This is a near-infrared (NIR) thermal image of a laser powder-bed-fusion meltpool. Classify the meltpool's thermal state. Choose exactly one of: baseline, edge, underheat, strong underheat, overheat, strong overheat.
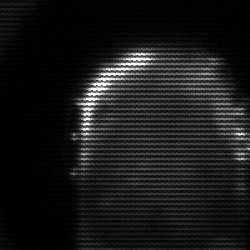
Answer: baseline